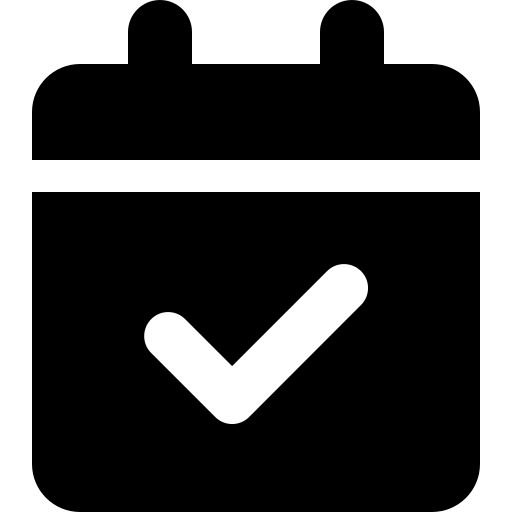
Tags: icon, FontAwesome, fa-icon, solid, calendar, check